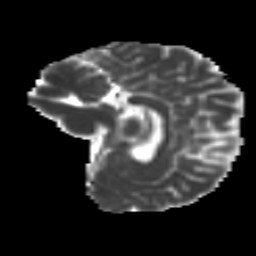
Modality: MD
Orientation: sagittal
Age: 11
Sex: female
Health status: ill
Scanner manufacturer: ge
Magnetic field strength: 3 T
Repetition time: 6.752 s
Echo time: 0.079 s